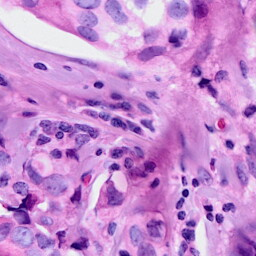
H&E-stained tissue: Breast